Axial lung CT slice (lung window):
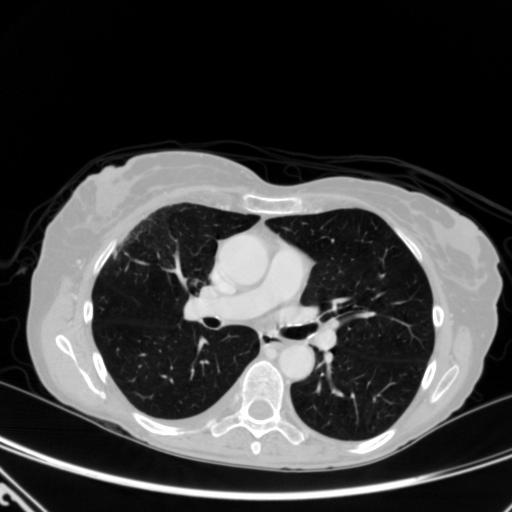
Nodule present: yes
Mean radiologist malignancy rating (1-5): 4